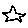
Label: star